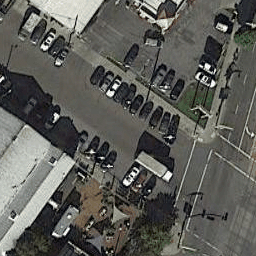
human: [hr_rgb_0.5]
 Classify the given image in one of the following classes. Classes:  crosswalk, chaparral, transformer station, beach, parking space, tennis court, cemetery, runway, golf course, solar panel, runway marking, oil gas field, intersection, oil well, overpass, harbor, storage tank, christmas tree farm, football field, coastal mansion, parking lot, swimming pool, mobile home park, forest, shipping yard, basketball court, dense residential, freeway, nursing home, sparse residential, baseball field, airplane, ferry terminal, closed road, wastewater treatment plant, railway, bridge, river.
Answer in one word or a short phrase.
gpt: parking lot